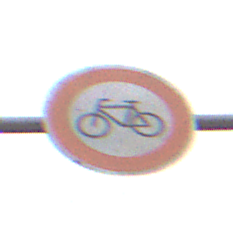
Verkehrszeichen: VerbotRadverkehr
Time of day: Midday
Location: Outdoor (RoadRail)
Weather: Overcast
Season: NotSpecified
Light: Natural